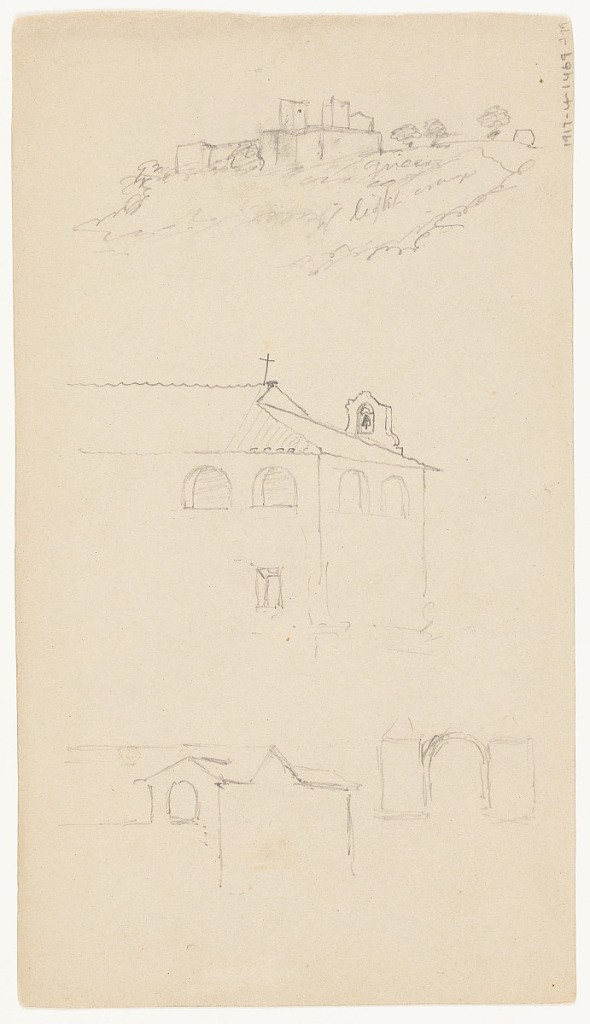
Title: Architecture Sketches, Italy
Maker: Frederic Edwin Church, American, 1826–1900
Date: October 1868 - April 1869
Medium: Graphite on gray-green wove paper
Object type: Drawing
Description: Architecture sketches showing three stacked views of buildings and architectural details around Italy. At upper center, a small fortress with two rectangular towers is shown situated on a wooded hilltop. At center, the corner of a church is viewed obliquely, and has arched windows on the second story, a bell, and a cross. In the lower portion, the outline of an obliquely viewed building and a detail of an arched window are included.